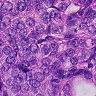
Metastatic tissue present: yes